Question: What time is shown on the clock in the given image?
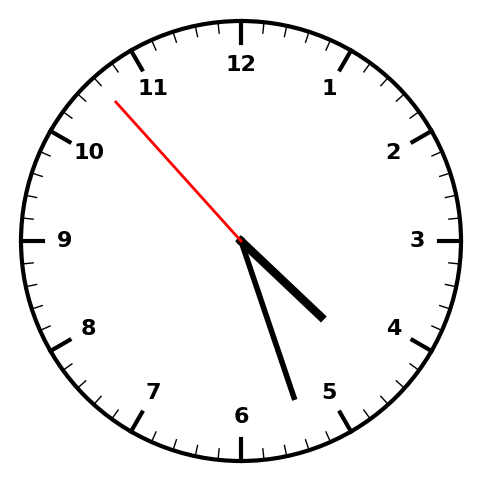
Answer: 04:26:53